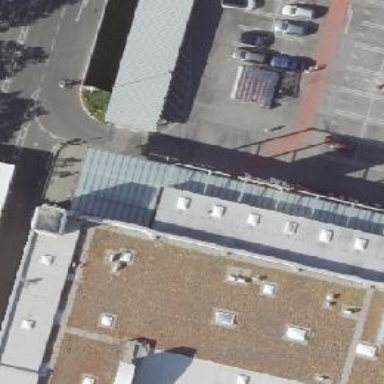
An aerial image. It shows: View of roof of building.